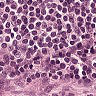
Metastatic tissue present: no